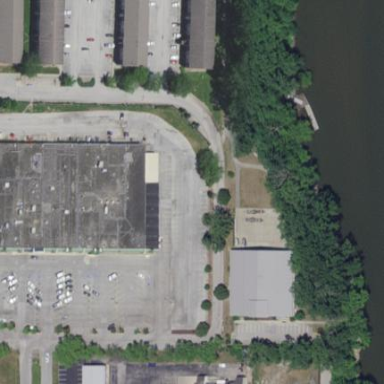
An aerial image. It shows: Commercial building.